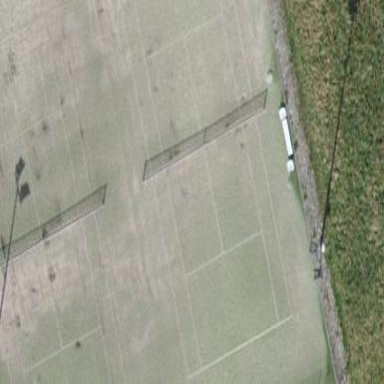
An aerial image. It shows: Tennis court in leisure pitch.